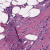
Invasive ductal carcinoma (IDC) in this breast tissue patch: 1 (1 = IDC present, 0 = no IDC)